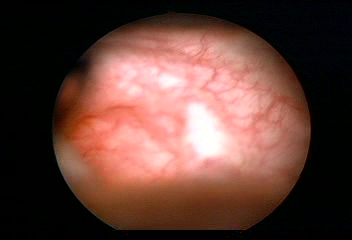
Modality: WLC
Class: Normal mucosa
Bladder cancer association: No